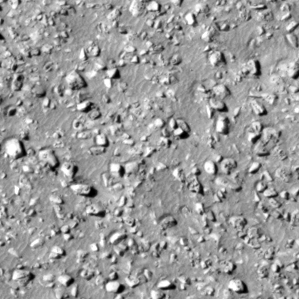
Label: non_frost